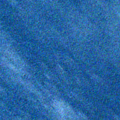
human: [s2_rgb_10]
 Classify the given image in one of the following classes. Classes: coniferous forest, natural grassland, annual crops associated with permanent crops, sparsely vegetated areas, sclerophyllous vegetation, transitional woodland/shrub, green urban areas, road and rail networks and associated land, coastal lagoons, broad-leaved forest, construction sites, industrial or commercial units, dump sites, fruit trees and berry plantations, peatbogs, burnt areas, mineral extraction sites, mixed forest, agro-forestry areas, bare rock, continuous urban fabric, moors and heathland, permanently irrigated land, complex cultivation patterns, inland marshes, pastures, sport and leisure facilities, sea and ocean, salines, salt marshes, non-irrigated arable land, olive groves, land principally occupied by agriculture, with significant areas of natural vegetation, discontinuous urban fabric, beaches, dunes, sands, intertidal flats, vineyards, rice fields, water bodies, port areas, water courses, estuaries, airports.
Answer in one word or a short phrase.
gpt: sea and ocean